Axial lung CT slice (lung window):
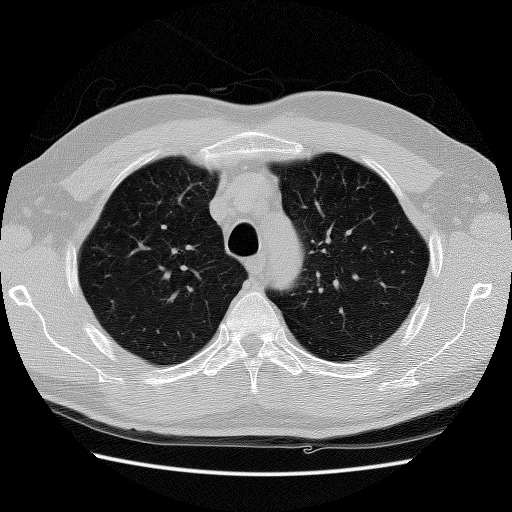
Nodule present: yes
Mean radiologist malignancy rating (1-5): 2